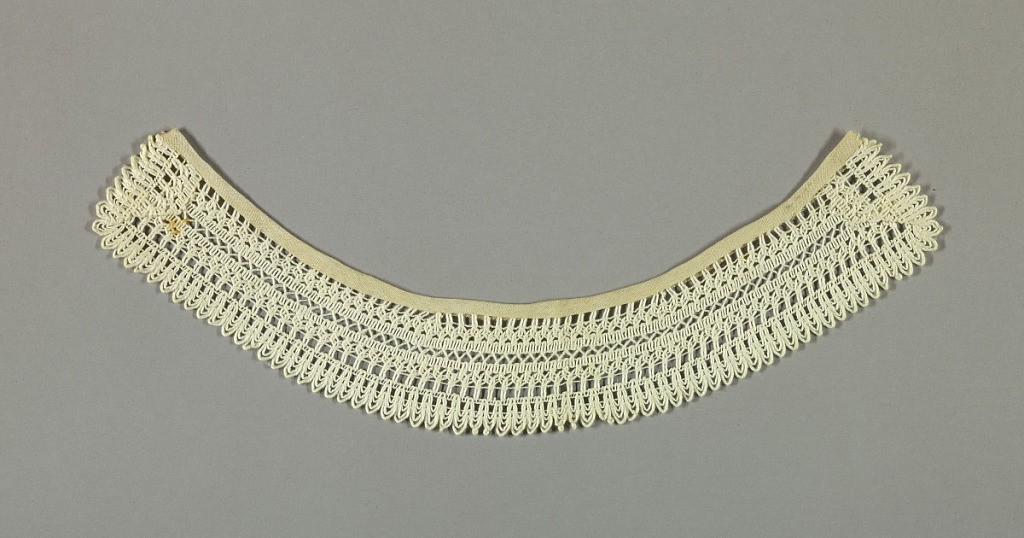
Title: Collar
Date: ca. 1860
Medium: cotton Technique: machine knitting
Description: White round collar.